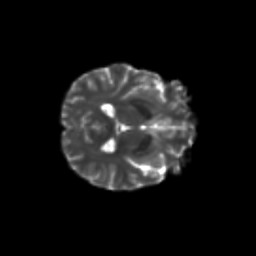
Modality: T2w
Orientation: axial
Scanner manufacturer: siemens
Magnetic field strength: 3 T
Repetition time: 9.2 s
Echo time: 0.084 s